Interaction volume radius: 10 \u00c5
Interaction volume height: 10 \u00c5
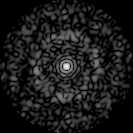
Disorder parameter: 0.8081